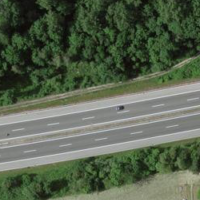
EUNIS habitat code: 57
Species observed at this site:
Lysimachia nemorum